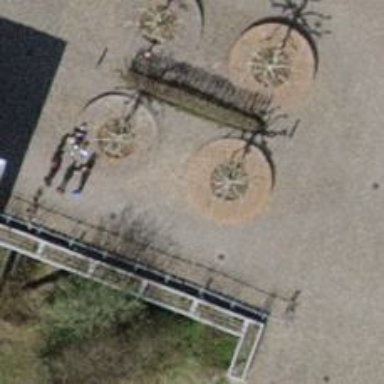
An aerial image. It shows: Bicycle parking area.